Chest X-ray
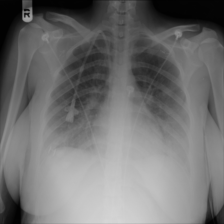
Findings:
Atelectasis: negative
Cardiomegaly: negative
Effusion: positive
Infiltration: negative
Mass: negative
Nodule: negative
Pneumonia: negative
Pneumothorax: negative
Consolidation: negative
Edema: negative
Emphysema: negative
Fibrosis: negative
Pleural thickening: negative
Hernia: negative